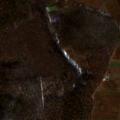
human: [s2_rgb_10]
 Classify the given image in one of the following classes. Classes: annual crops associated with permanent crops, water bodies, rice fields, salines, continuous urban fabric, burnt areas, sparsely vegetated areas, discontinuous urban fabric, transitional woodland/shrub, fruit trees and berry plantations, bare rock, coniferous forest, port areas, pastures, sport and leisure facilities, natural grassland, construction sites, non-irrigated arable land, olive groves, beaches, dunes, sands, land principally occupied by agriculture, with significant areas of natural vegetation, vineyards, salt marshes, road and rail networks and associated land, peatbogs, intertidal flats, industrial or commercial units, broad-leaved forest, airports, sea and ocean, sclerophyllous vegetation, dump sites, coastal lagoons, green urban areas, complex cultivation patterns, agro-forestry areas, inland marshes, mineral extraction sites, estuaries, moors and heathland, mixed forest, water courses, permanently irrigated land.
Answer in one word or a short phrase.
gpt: non-irrigated arable land, broad-leaved forest, transitional woodland/shrub